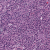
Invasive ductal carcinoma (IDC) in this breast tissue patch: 1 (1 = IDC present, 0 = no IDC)